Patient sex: F
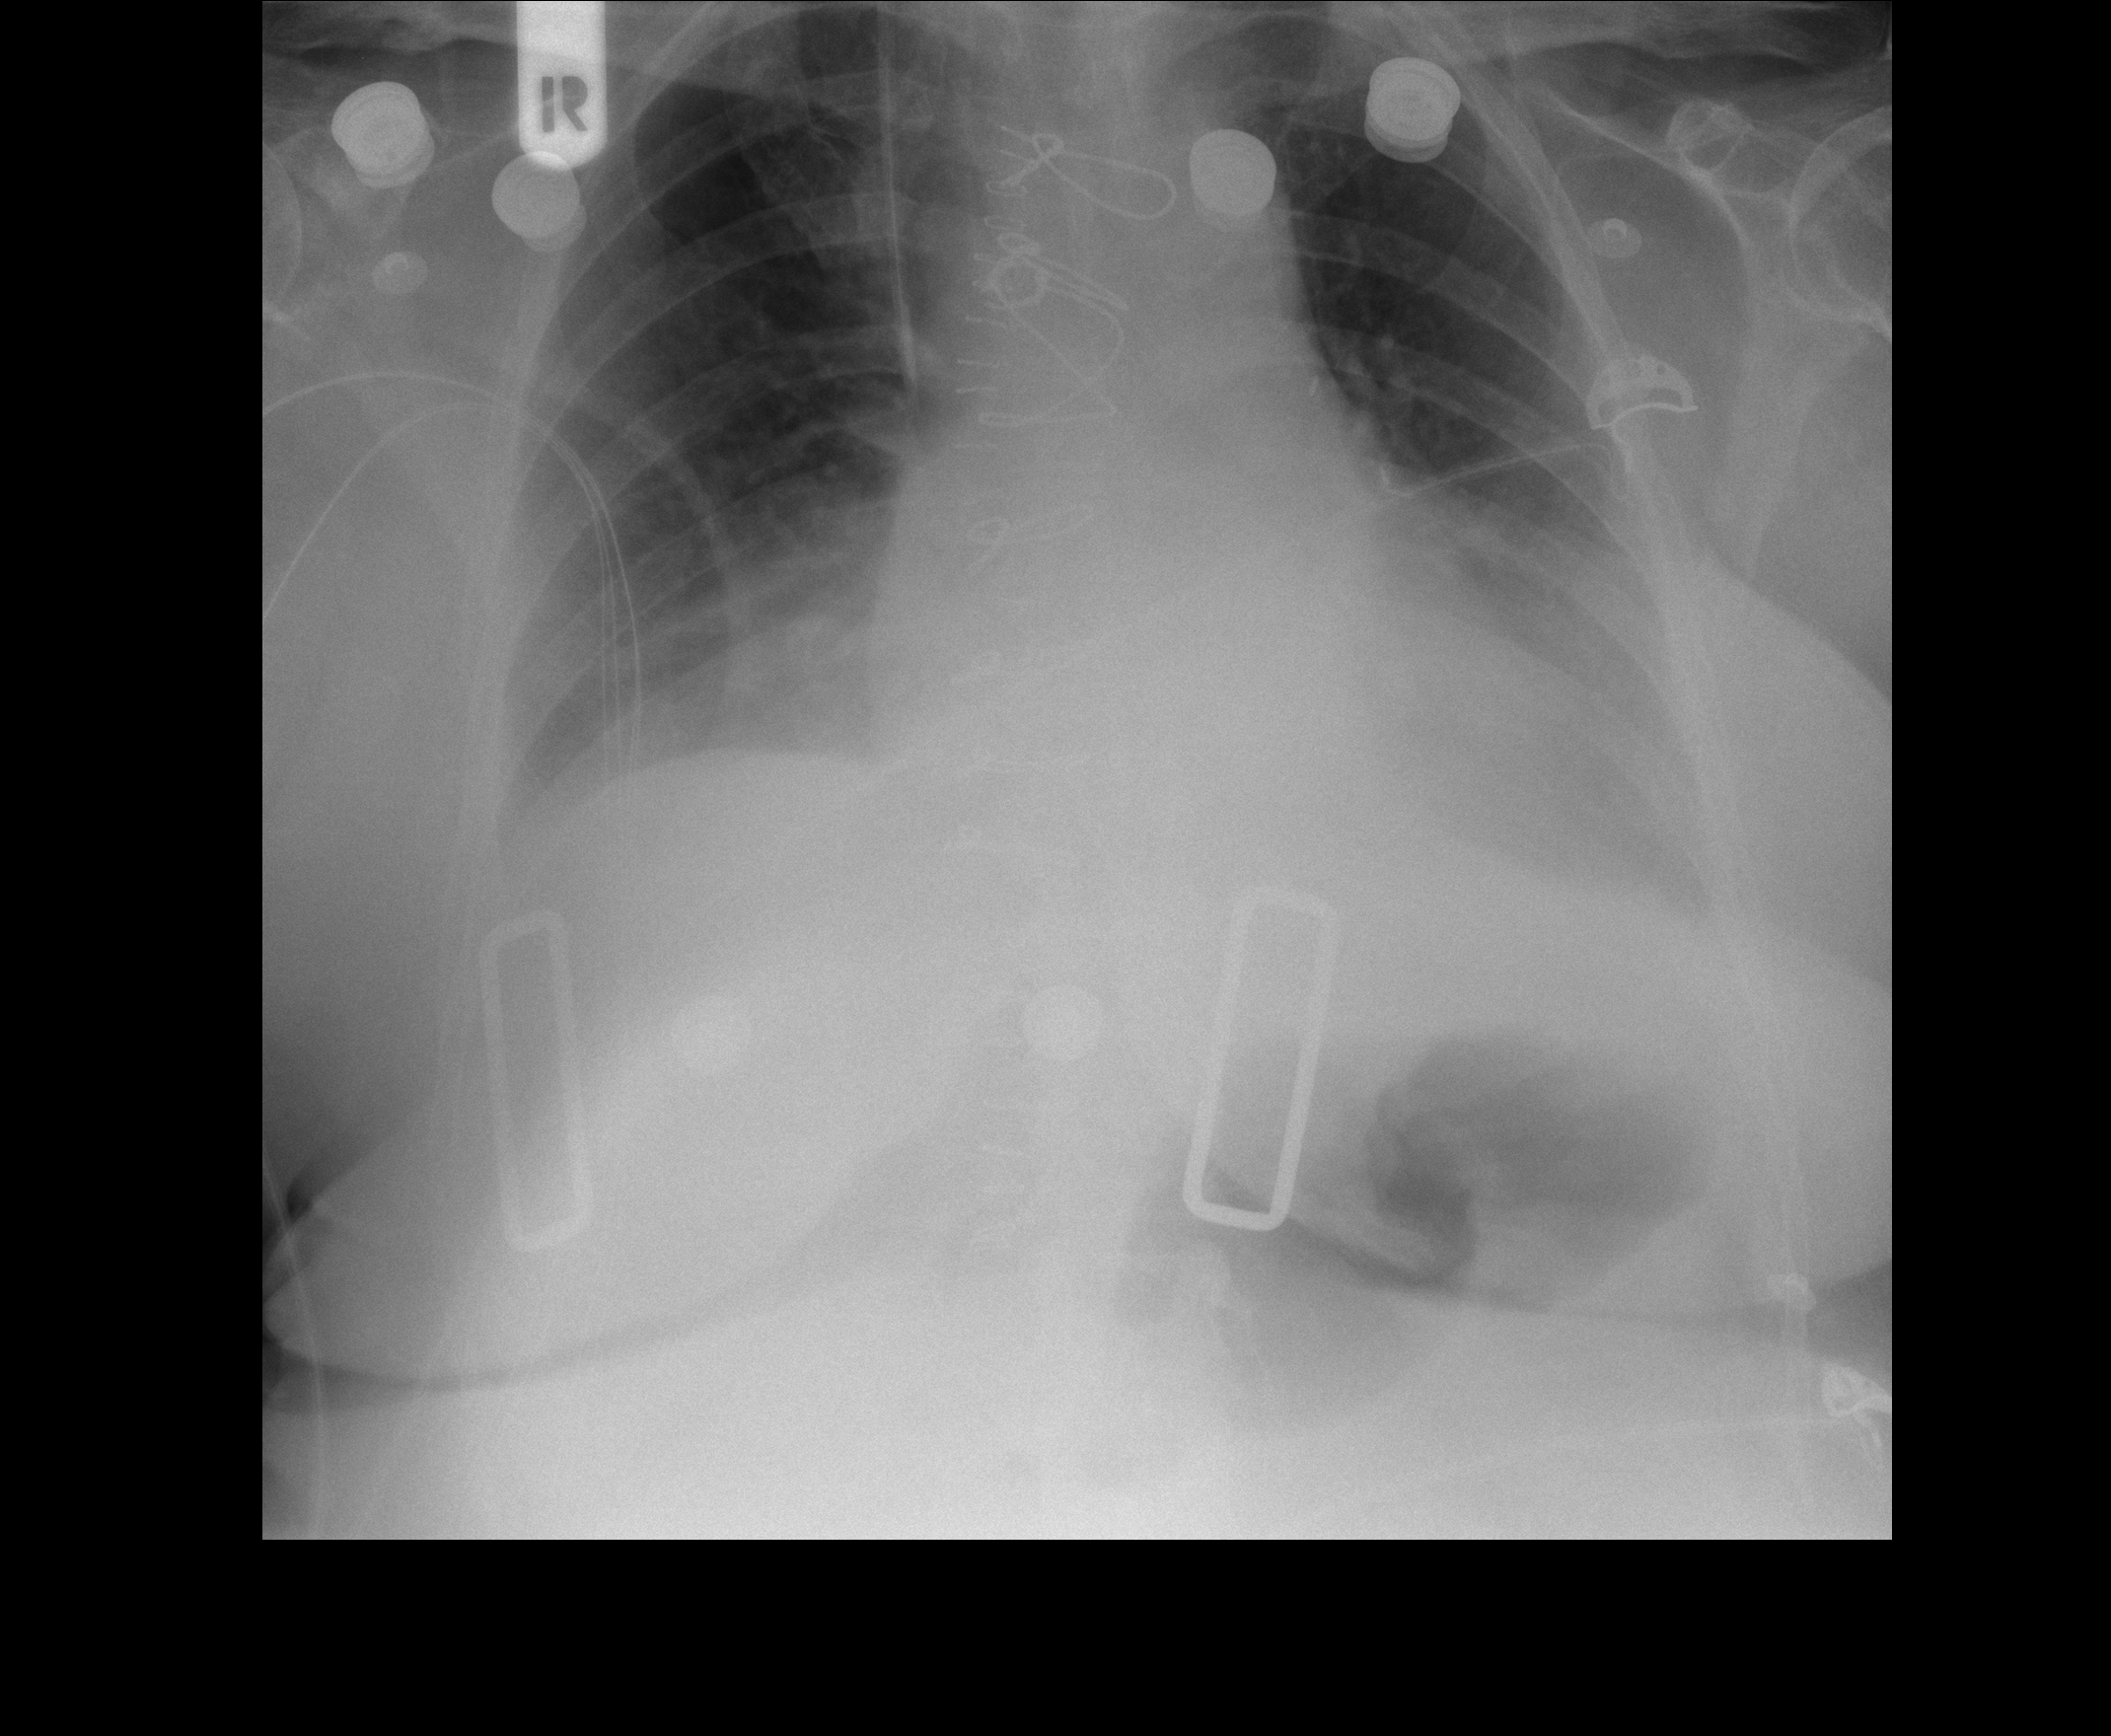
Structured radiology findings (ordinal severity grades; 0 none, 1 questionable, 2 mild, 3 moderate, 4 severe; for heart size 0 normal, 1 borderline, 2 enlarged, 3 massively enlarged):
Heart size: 2
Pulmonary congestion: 0
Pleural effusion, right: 3
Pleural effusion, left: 2
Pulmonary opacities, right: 0
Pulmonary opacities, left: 0
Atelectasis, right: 3
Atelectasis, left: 2